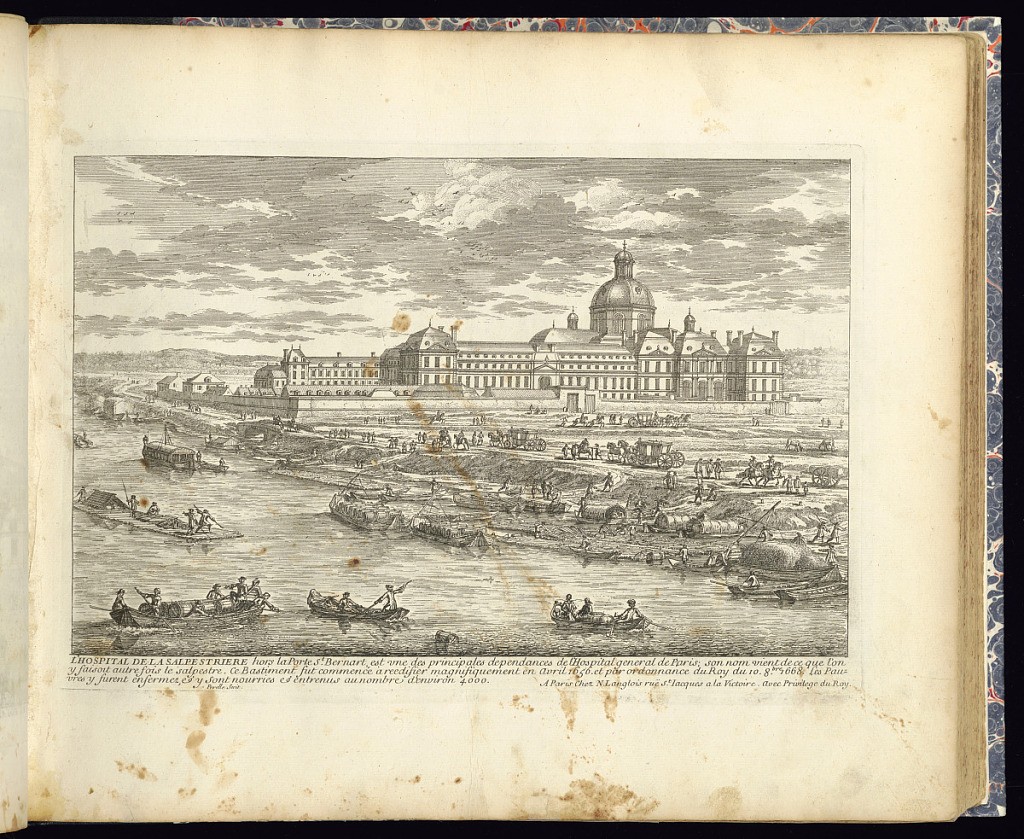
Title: L’HOSPITAL DE LA SALPESTRIERE
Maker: Gabriel Perelle, French, 1604–1677
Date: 1668–1703
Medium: Etching on laid paper
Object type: Print
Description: View of a domed building in Paris seen from a distance with the river in the foreground with boats and barges. Figures, horseman, and horse drawn carriages beyond. The plate is signed and titled with a description.